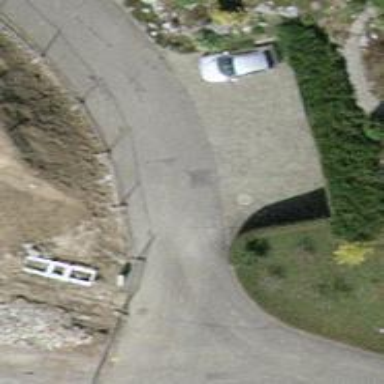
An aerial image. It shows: Residential road.